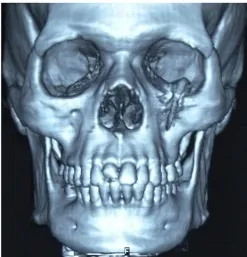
Showing the preoperative presentation of the patient with the foreign body in situ. (d, e, f) Axial, coronal and 3D computed tomography cuts respectively.
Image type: radiology (ct)